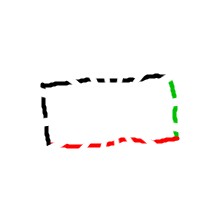
Shape: rectangle